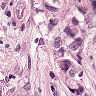
Metastatic tissue present: yes